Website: home-depot
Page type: cart
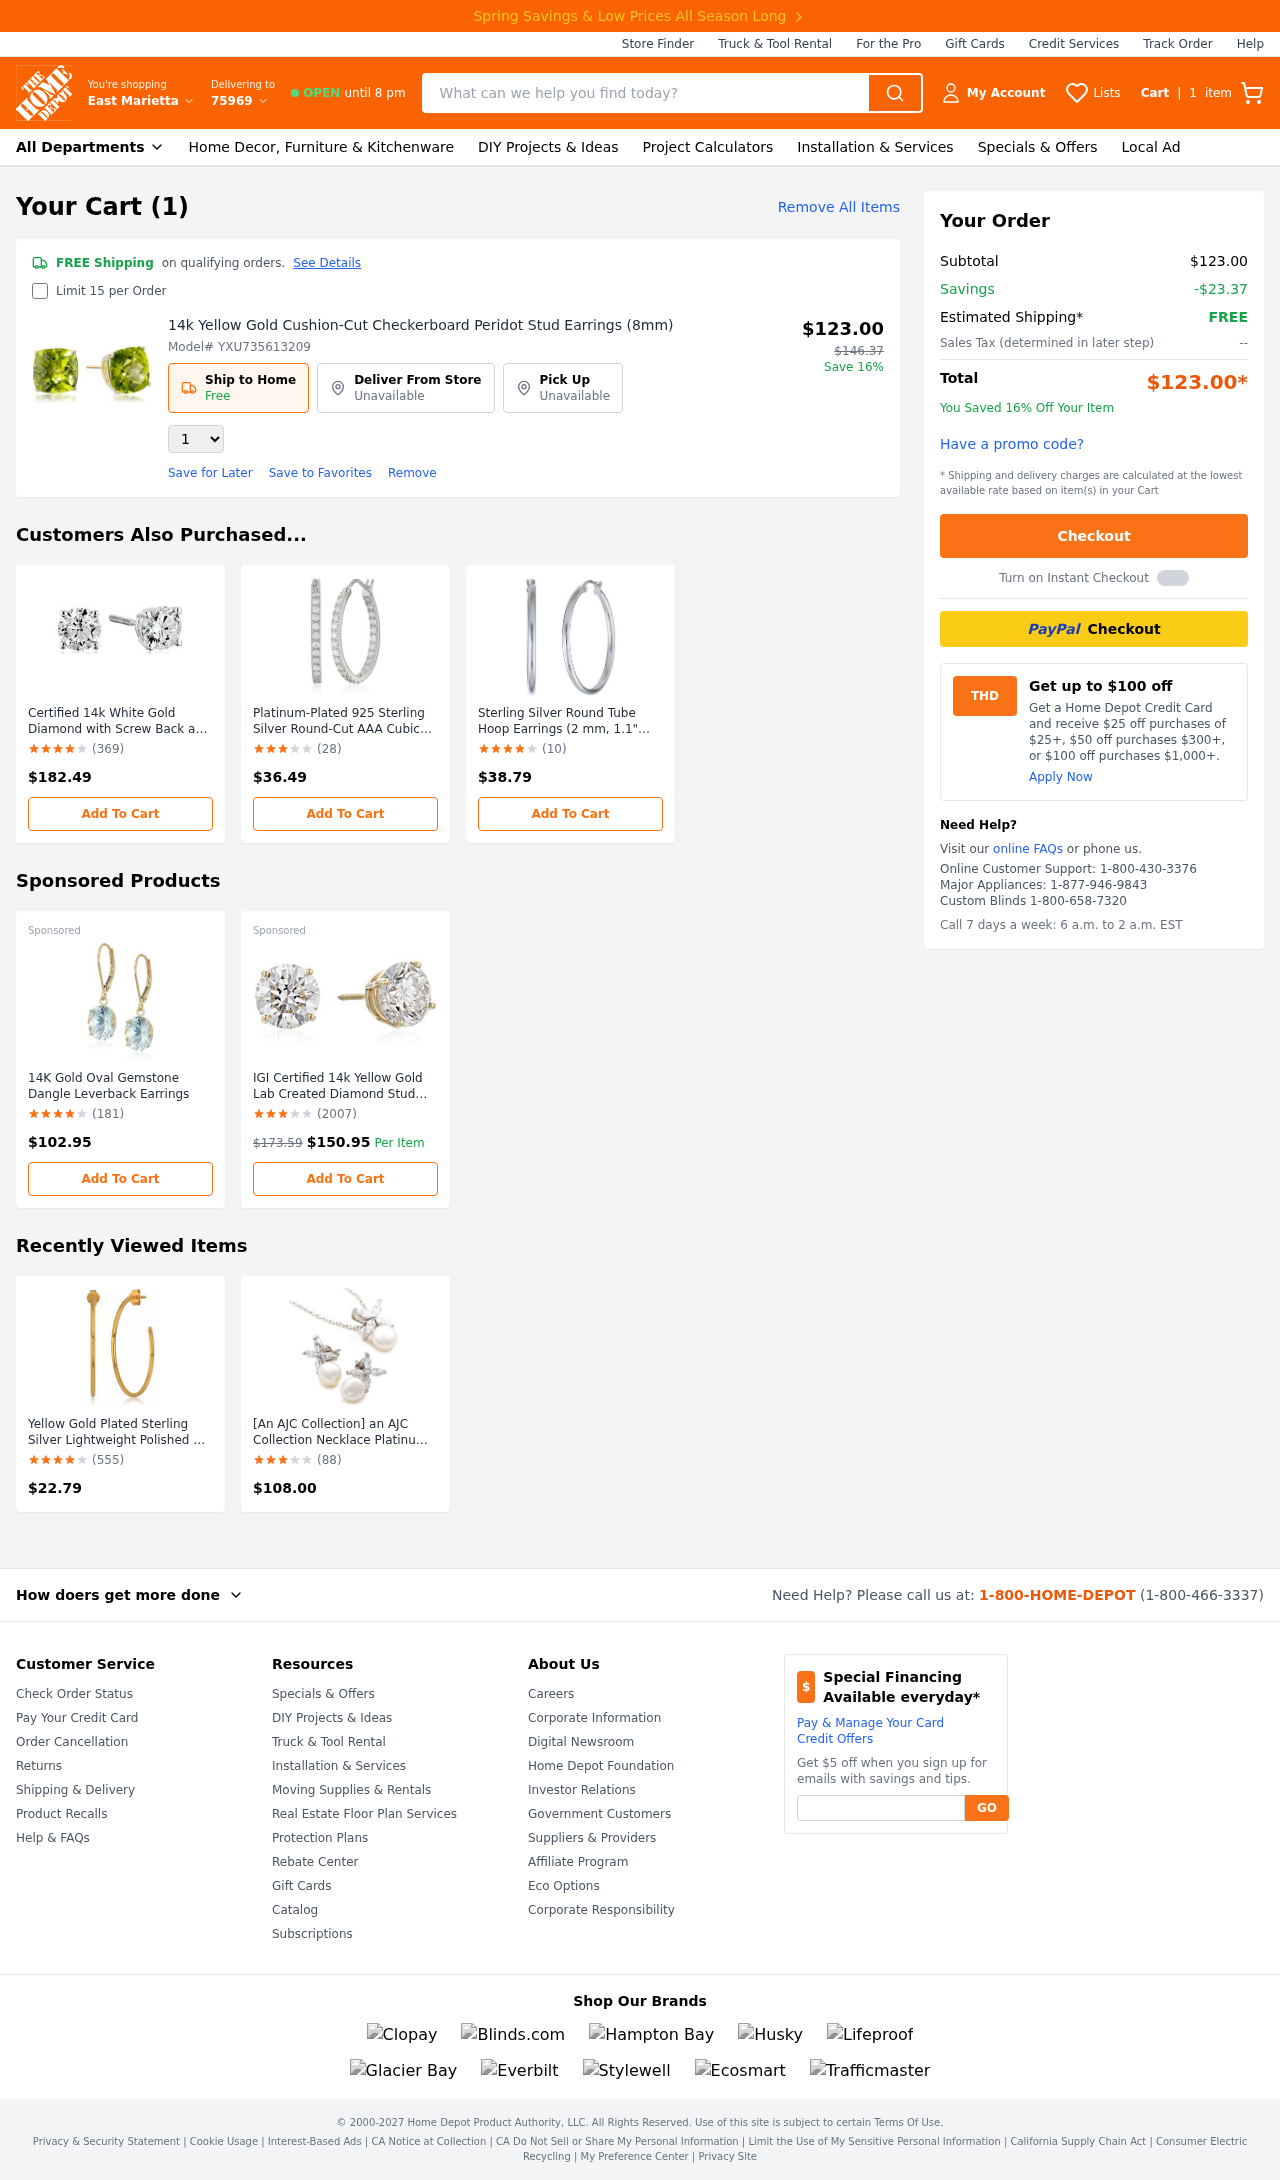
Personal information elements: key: PII_POSTCODE
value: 75969
Product elements: key: PRODUCT1_NAME
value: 14k Yellow Gold Cushion-Cut Checkerboard Peridot Stud Earrings (8mm)
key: PRODUCT1_PRICE
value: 123
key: PRODUCT1_QUANTITY
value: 1
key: PRODUCT2_NAME
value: Certified 14k White Gold Diamond with Screw Back and Post Stud Earrings (3/4cttw, J-K Color, I1-I2 C
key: PRODUCT2_NUM_RATINGS
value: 369
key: PRODUCT2_PRICE
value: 182.49
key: PRODUCT2_RATING
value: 4.3
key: PRODUCT3_NAME
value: Platinum-Plated 925 Sterling Silver Round-Cut AAA Cubic Zirconia Hoop Earrings (.9" Diameter) (1 ctt
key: PRODUCT3_NUM_RATINGS
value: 28
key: PRODUCT3_PRICE
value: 36.49
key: PRODUCT3_RATING
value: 3.4
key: PRODUCT4_NAME
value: Sterling Silver Round Tube Hoop Earrings (2 mm, 1.1" Diameter)
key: PRODUCT4_NUM_RATINGS
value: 10
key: PRODUCT4_PRICE
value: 38.79
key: PRODUCT4_RATING
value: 4
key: PRODUCT5_NAME
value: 14K Gold Oval Gemstone Dangle Leverback Earrings
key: PRODUCT5_NUM_RATINGS
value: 181
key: PRODUCT5_PRICE
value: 102.95
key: PRODUCT5_RATING
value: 4.5
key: PRODUCT6_NAME
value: IGI Certified 14k Yellow Gold Lab Created Diamond Stud Earrings (4cttw, I-J Color, SI1-SI2 Clarity)
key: PRODUCT6_NUM_RATINGS
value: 2007
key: PRODUCT6_PRICE
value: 150.95
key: PRODUCT6_RATING
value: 3.7
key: PRODUCT7_NAME
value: Yellow Gold Plated Sterling Silver Lightweight Polished C-Hoop Earrings
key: PRODUCT7_NUM_RATINGS
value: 555
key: PRODUCT7_PRICE
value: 22.79
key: PRODUCT7_RATING
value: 4.8
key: PRODUCT8_NAME
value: [An AJC Collection] an AJC Collection Necklace Platinum coating Freshwater Pearl Pendant & Earrings
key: PRODUCT8_NUM_RATINGS
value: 88
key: PRODUCT8_PRICE
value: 108
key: PRODUCT8_RATING
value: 3.2
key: PRODUCT1_ORIGINAL_PRICE
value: $146.37
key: PRODUCT6_ORIGINAL_PRICE
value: $173.59
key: PRODUCT_MODEL_NUMBER
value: YXU735613209
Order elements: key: ORDER_NUM_ITEMS
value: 1
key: ORDER_SUBTOTAL
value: $123.00
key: ORDER_SAVINGS
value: -$23.37
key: ORDER_TOTAL
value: $123.00*
Search elements: key: HEADER_SEARCH
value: What can we help you find today?